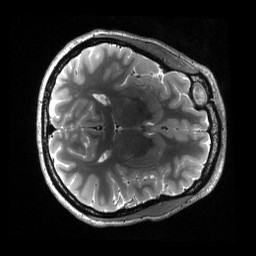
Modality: T2w
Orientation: axial
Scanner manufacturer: siemens
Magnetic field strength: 3 T
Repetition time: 3.2 s
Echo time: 0.563 s